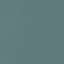
Land use / land cover class: SeaLake